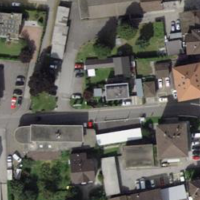
EUNIS habitat code: 54
Species observed at this site:
Teucrium scorodonia